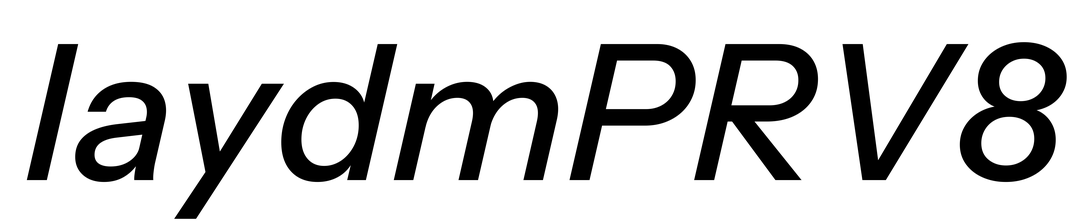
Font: InstrumentSans-Italic_Medium_Italic